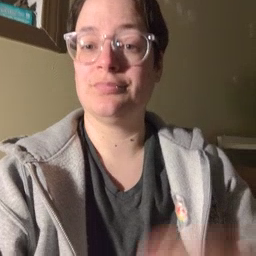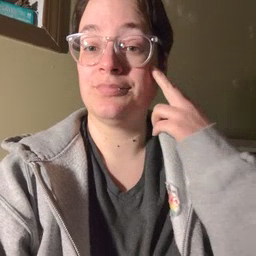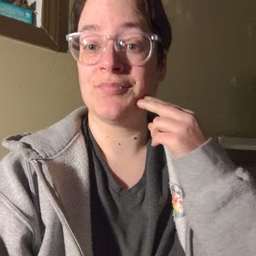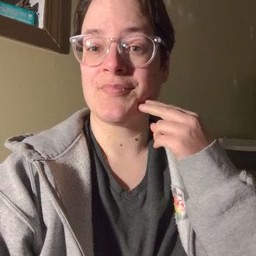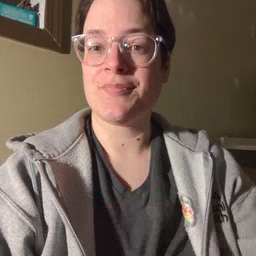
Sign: head